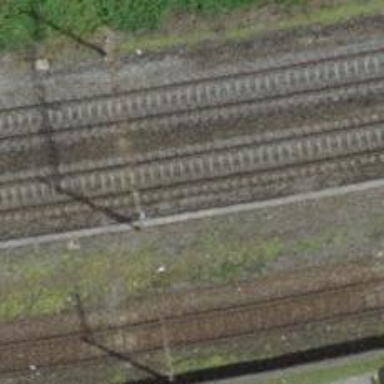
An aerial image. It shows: Single-track electrified railway with contact line.